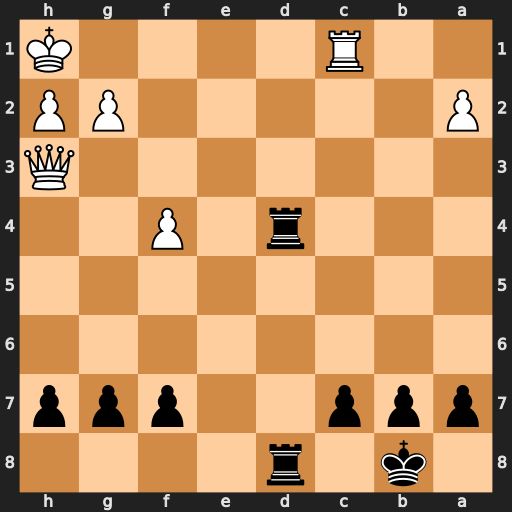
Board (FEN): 1k1r4/ppp2ppp/8/8/3r1P2/7Q/P5PP/2R4K
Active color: b
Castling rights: -
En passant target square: -
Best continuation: Rd1+ Rxd1 Rxd1#